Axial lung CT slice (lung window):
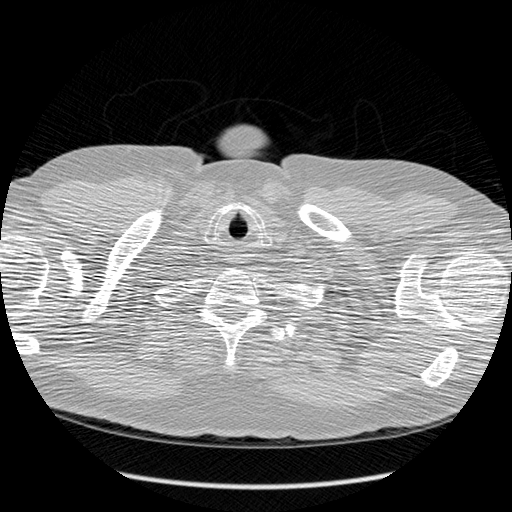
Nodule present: no